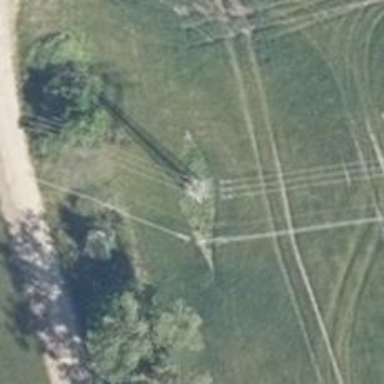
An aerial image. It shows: Power tower.